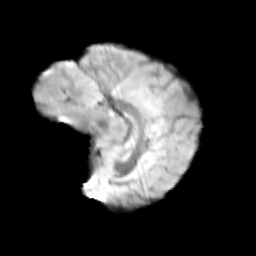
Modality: T2w
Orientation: sagittal
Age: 13
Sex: female
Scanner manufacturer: siemens
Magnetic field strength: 3 T
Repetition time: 3.8 s
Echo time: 0.07 s